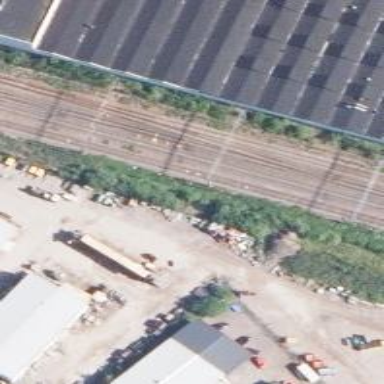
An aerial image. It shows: Signal along the railway with balise signal.